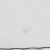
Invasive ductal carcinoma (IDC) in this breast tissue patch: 0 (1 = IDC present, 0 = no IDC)